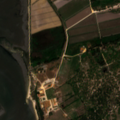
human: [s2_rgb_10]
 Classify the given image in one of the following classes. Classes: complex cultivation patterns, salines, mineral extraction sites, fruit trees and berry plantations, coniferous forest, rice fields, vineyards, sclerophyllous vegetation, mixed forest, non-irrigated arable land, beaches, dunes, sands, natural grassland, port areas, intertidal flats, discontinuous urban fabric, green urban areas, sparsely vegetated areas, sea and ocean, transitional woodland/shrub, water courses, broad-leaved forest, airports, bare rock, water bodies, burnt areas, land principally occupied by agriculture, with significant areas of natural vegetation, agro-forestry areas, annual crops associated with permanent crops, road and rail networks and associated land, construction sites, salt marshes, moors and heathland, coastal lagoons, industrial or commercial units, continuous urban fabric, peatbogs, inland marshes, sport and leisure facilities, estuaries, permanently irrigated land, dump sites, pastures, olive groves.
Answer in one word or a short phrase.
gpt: continuous urban fabric